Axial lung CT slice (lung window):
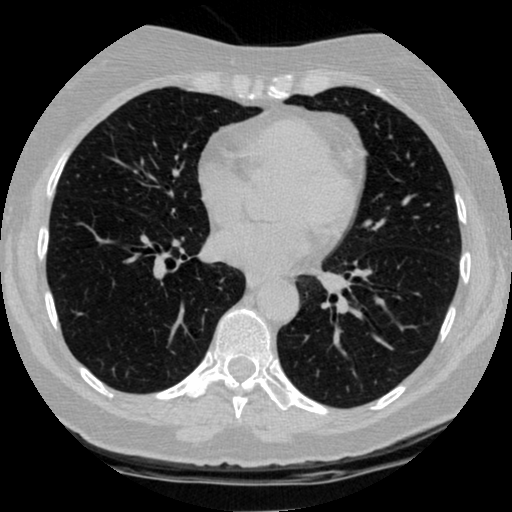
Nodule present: no